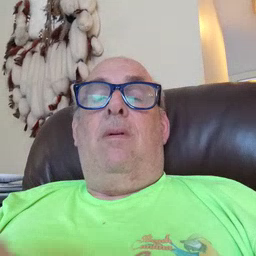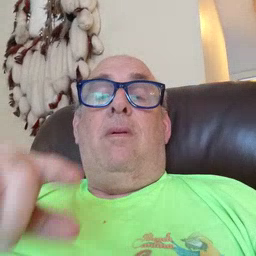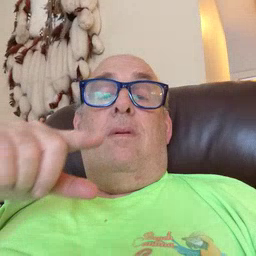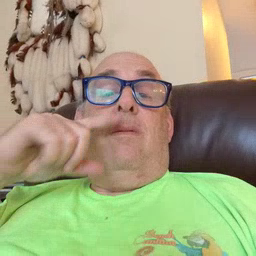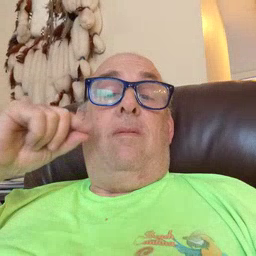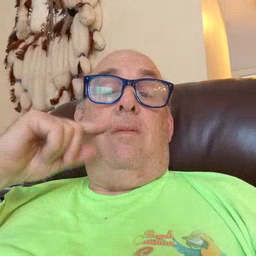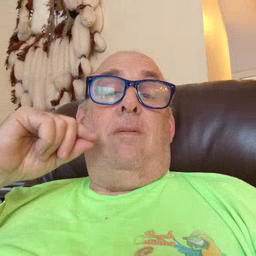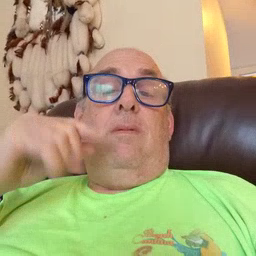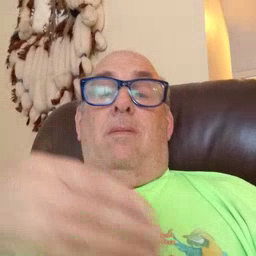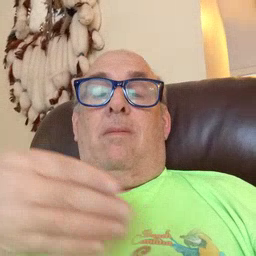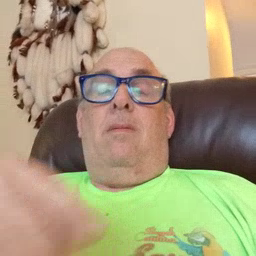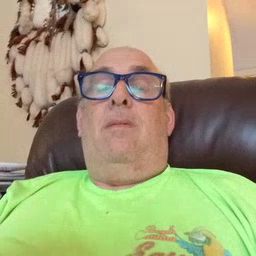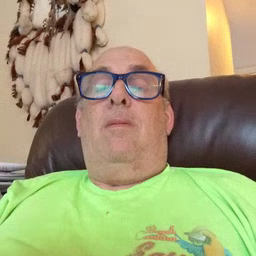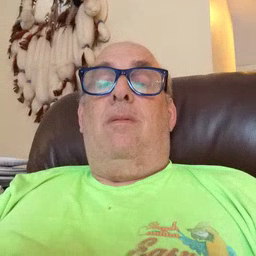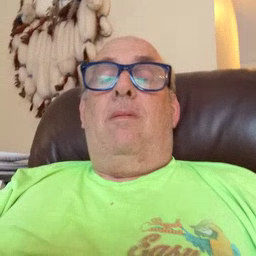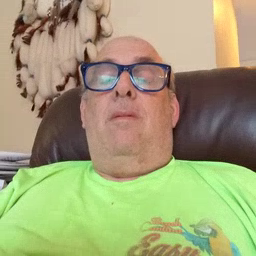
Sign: kitty